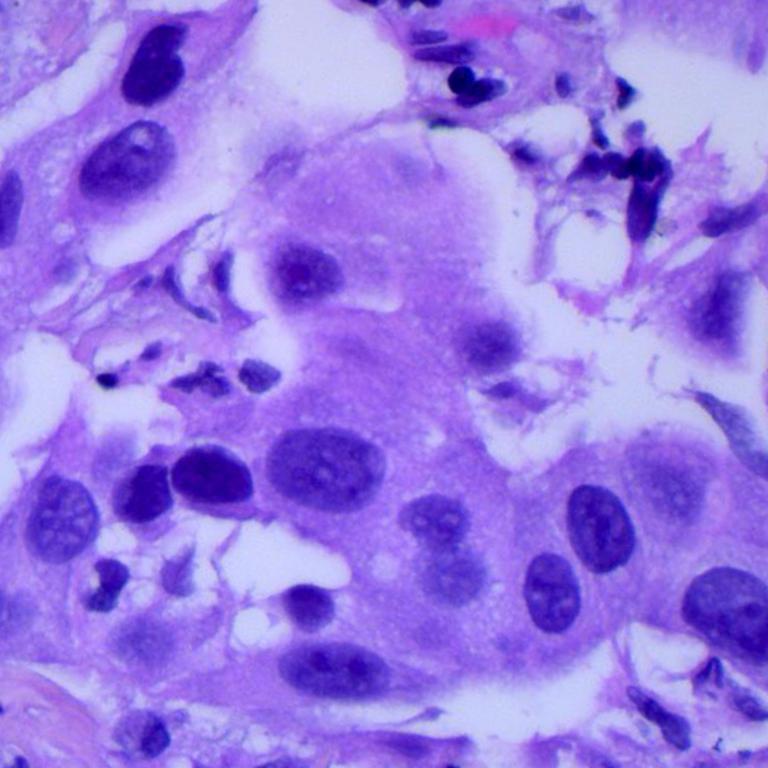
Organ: lung
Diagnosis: adenocarcinomas